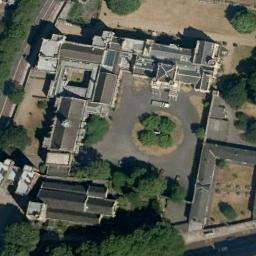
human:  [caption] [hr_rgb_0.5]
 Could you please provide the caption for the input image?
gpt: The palace is on the open place next to some trees .

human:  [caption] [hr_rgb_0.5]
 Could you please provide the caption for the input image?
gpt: The palace was built in a forest .

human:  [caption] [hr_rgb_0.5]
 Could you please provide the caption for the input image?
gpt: The palace has some palaces of different shapes and a courtyard .

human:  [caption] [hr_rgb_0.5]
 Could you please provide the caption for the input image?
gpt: There are many trees near the palace .

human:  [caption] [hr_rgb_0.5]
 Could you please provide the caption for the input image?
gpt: There are some green trees beside the palace .